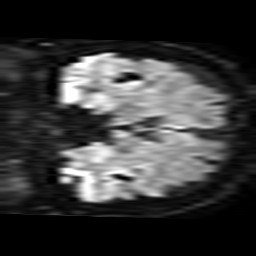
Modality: TRACE
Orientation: coronal
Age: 63
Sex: male
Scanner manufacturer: philips
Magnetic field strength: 3 T
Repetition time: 3.922 s
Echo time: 0.06042 s